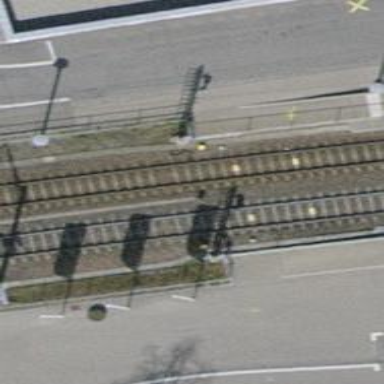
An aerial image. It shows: Railway signal.